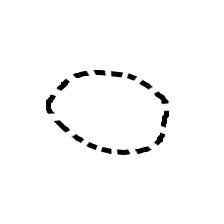
Shape: circle